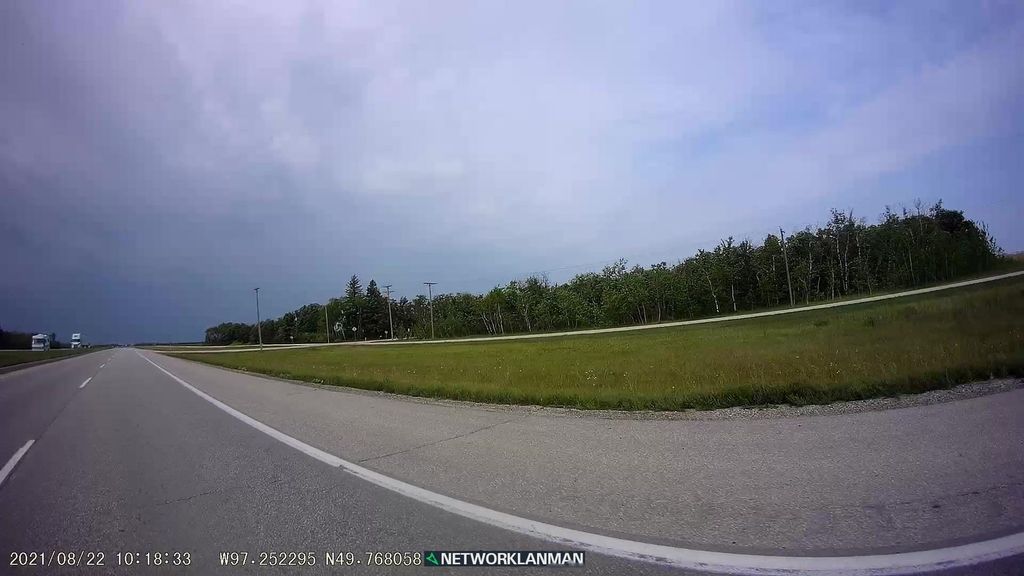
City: winnipeg